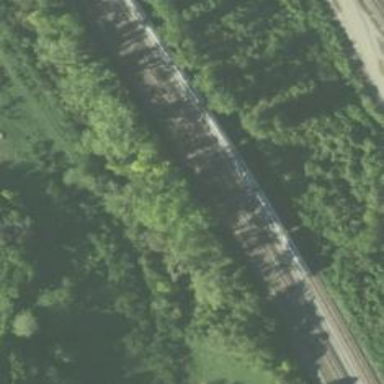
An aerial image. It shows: Single railway siding track.